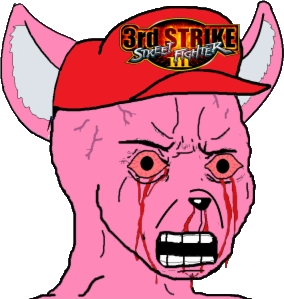
Label: 5_Rage